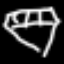
Label: diamond